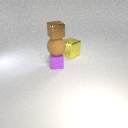
small brown metal cube above large brown rubber sphere